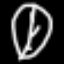
Label: leaf